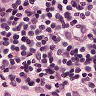
Metastatic tissue present: no